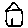
Label: house